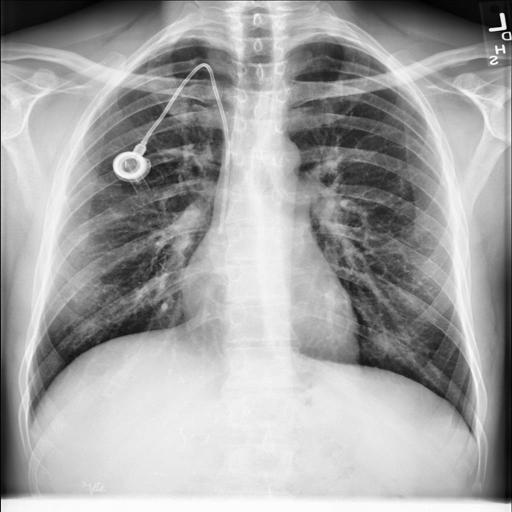
Finding: NORMAL